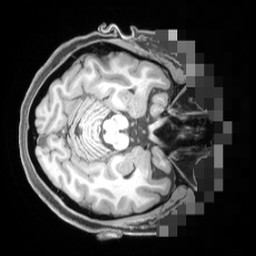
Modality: T1w
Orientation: axial
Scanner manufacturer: siemens
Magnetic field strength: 3 T
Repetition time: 2.55 s